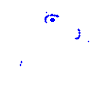
Particle: kaon